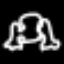
Label: frog